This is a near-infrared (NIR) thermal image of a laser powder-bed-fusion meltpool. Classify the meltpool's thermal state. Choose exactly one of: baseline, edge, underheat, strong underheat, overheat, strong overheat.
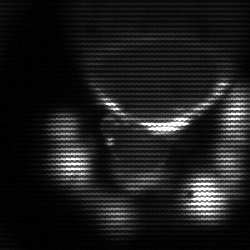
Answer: baseline